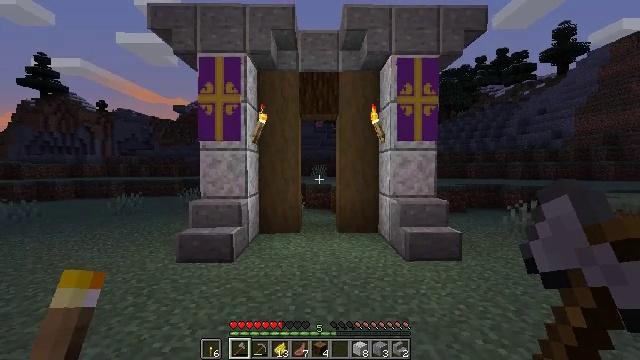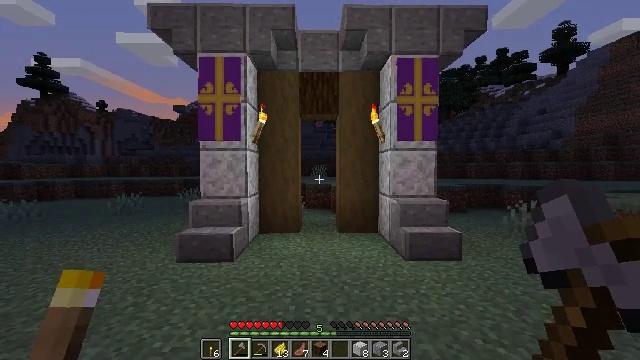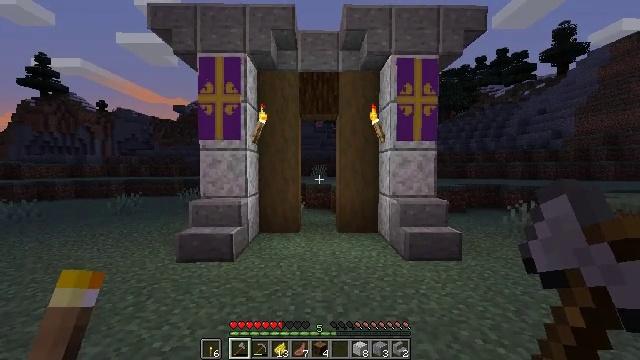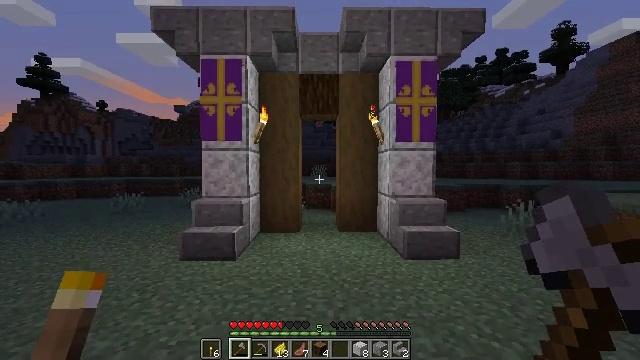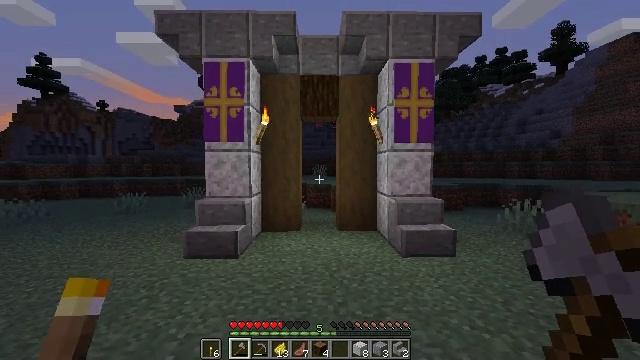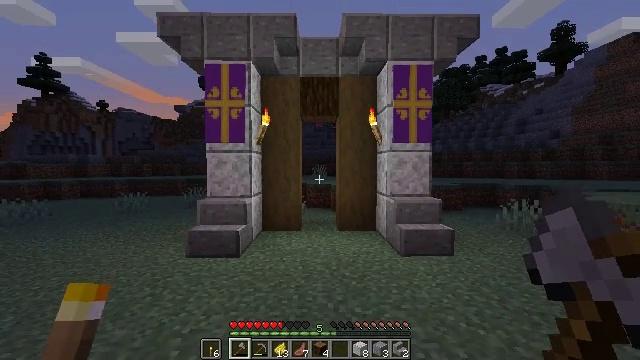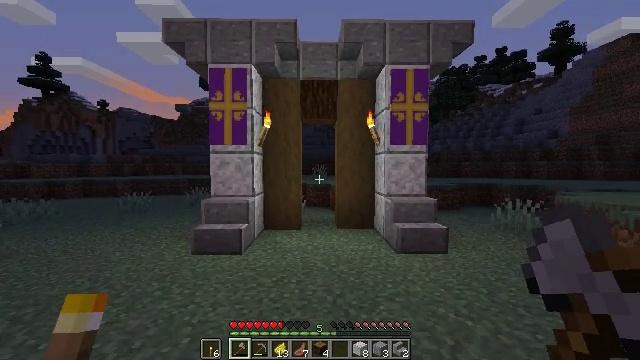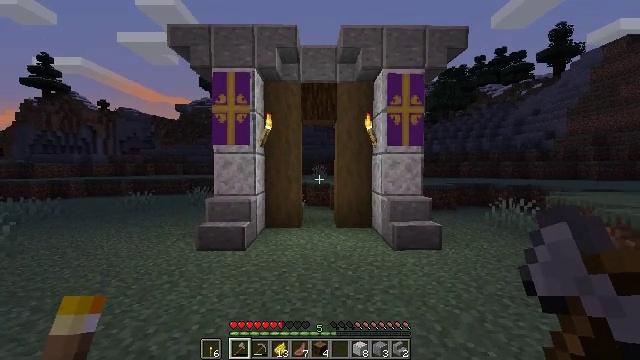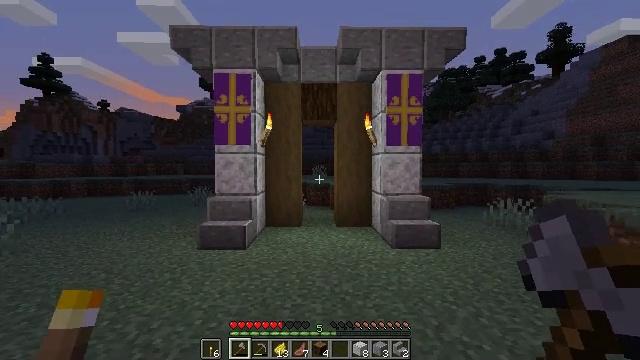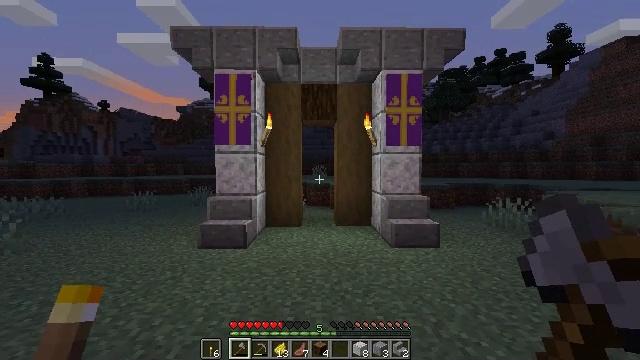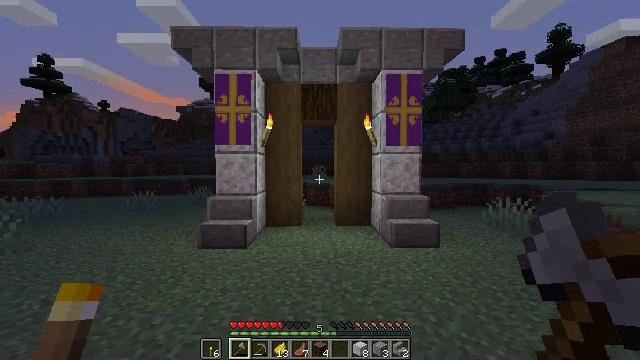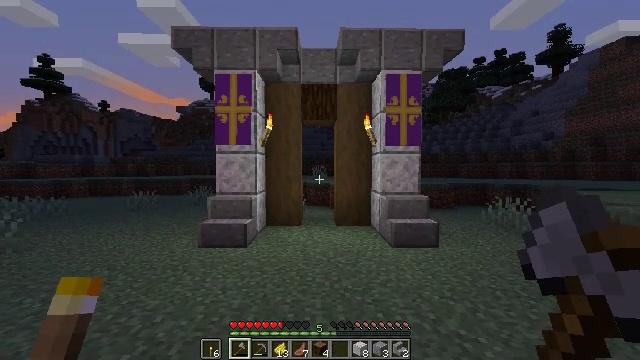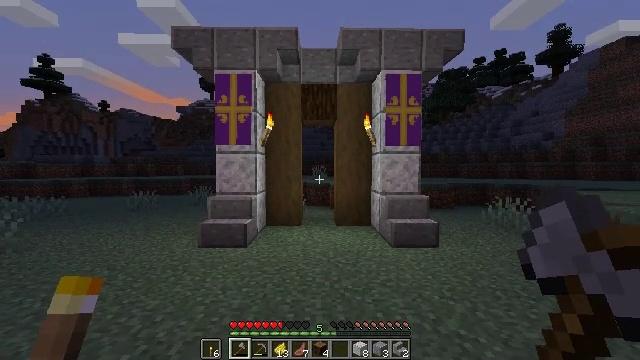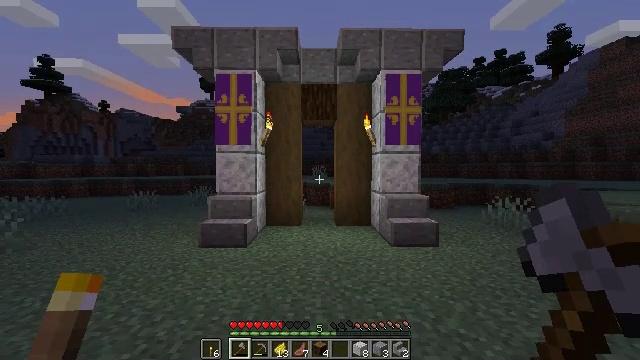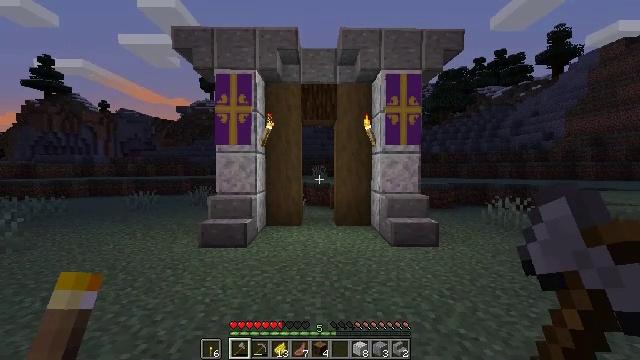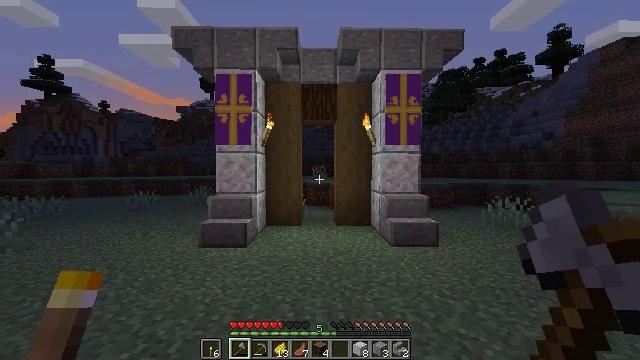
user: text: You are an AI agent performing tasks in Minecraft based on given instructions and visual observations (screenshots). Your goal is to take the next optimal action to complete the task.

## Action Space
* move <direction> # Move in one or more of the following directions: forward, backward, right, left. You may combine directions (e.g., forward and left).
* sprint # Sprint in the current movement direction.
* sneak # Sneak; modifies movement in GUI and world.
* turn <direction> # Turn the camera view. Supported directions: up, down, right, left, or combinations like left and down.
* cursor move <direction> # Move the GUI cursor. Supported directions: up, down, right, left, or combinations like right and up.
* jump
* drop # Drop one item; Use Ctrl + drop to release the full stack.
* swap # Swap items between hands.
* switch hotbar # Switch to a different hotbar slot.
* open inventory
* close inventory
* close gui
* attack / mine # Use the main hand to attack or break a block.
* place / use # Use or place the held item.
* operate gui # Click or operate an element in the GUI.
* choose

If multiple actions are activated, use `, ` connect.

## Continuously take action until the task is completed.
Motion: motion action
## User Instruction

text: Retrieve polished diorite from the environment.
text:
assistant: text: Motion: no_op
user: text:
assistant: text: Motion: no_op
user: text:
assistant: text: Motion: move back
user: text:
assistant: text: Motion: move back
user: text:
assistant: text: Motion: move back
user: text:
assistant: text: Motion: move back
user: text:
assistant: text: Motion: no_op
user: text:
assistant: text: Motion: no_op
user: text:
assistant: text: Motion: no_op
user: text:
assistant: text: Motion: no_op
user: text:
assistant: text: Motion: no_op
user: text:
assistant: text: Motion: no_op
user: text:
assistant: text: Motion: no_op
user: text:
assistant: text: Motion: no_op
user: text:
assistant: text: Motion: no_op
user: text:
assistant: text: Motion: no_op
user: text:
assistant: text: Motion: no_op
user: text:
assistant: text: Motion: no_op
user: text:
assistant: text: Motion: no_op
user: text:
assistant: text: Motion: no_op
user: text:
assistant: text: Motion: no_op
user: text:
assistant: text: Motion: no_op
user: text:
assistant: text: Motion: no_op
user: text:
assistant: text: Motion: no_op
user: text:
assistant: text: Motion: no_op
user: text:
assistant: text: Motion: no_op
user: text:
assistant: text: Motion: no_op
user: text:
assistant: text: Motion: no_op
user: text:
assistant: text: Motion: no_op
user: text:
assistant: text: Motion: no_op